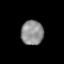
Tissue: lung
Cell type: T cells
Senescence score: 0.2311
Nuclear area (px): 537
Mean DAPI intensity: 142.929